Interaction volume radius: 5 \u00c5
Interaction volume height: 20 \u00c5
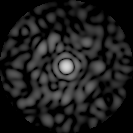
Disorder parameter: 0.8527